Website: home-depot
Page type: payment
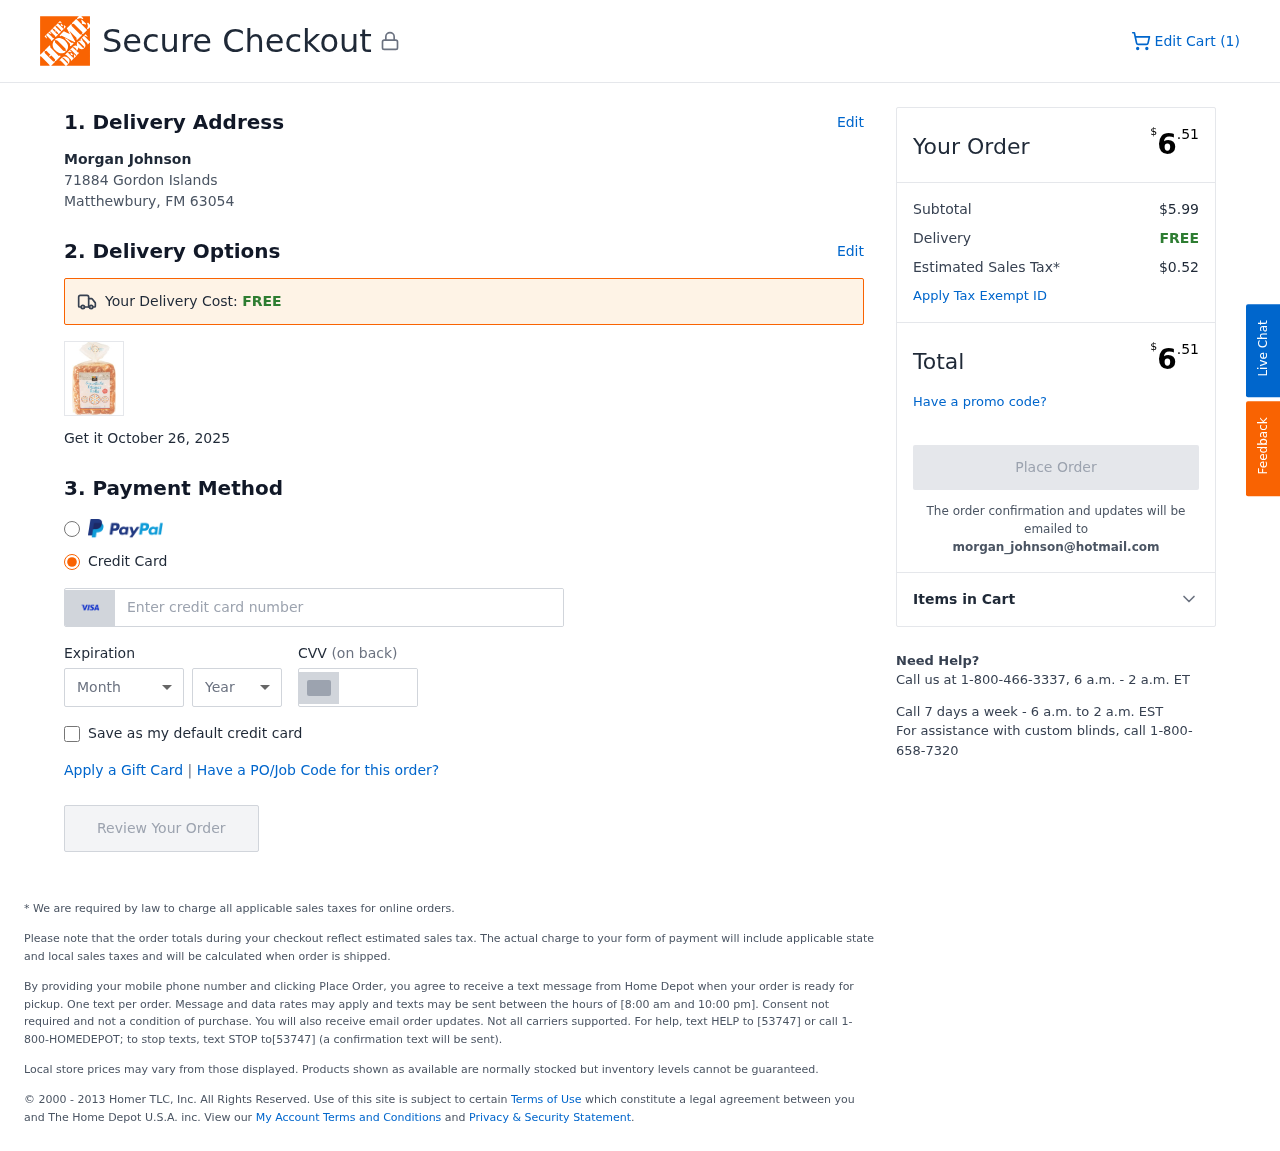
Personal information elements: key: PII_CARD_CVV
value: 080
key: PII_CARD_EXPIRY_MONTH
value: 12
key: PII_CARD_EXPIRY_YEAR
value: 29
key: PII_CARD_NUMBER
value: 4876 7997 8360 7302
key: PII_CITY_STATE_ZIP
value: Matthewbury, FM 63054
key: PII_EMAIL
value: morgan_johnson@hotmail.com
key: PII_FULLNAME
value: Morgan Johnson
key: PII_STREET
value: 71884 Gordon Islands
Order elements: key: ORDER_NUM_ITEMS
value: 1
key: ORDER_DELIVERY_DATE
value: October 26, 2025
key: ORDER_TOTAL
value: $6.51
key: ORDER_SUBTOTAL
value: $5.99
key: ORDER_SHIPPING_COST
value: FREE
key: ORDER_TAX
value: $0.52